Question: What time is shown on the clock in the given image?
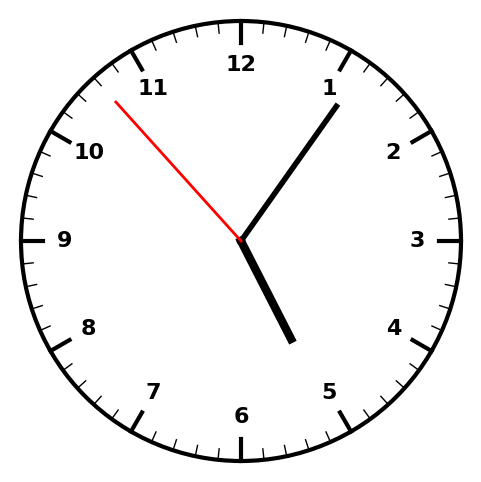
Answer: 05:05:53